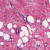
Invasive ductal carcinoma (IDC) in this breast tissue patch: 1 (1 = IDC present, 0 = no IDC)